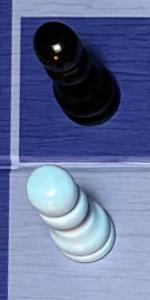
Label: Pawn_White